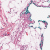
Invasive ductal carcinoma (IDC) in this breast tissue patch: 0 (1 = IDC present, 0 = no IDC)